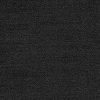
Atmospheric dust classification: dusty